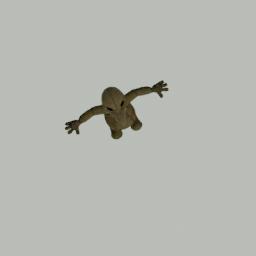
Label: animals